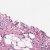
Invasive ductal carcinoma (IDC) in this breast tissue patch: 1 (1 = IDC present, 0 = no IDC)